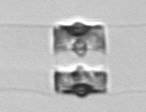
Label: Chaetoceros_didymus